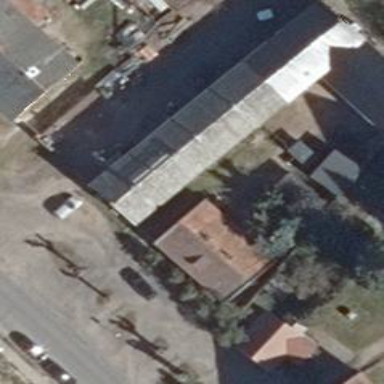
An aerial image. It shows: Part of building.